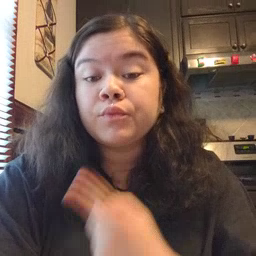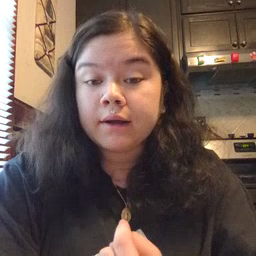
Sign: red